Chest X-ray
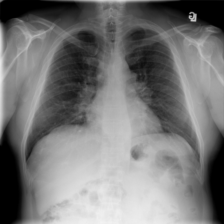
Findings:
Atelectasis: negative
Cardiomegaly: negative
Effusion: negative
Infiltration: negative
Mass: negative
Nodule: negative
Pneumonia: negative
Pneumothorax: negative
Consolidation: negative
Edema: negative
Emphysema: negative
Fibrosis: negative
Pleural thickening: negative
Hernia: negative